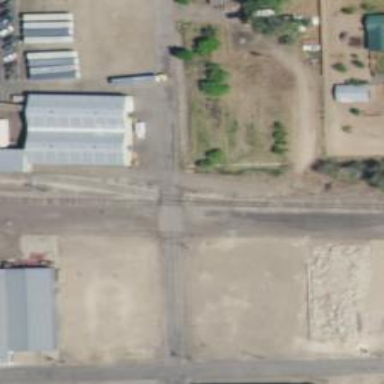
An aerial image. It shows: Railway level crossing.